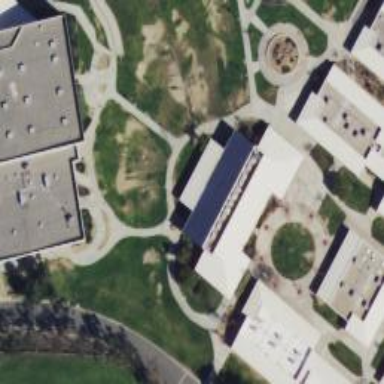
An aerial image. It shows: School building.